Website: ulta-beauty
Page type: billing-address
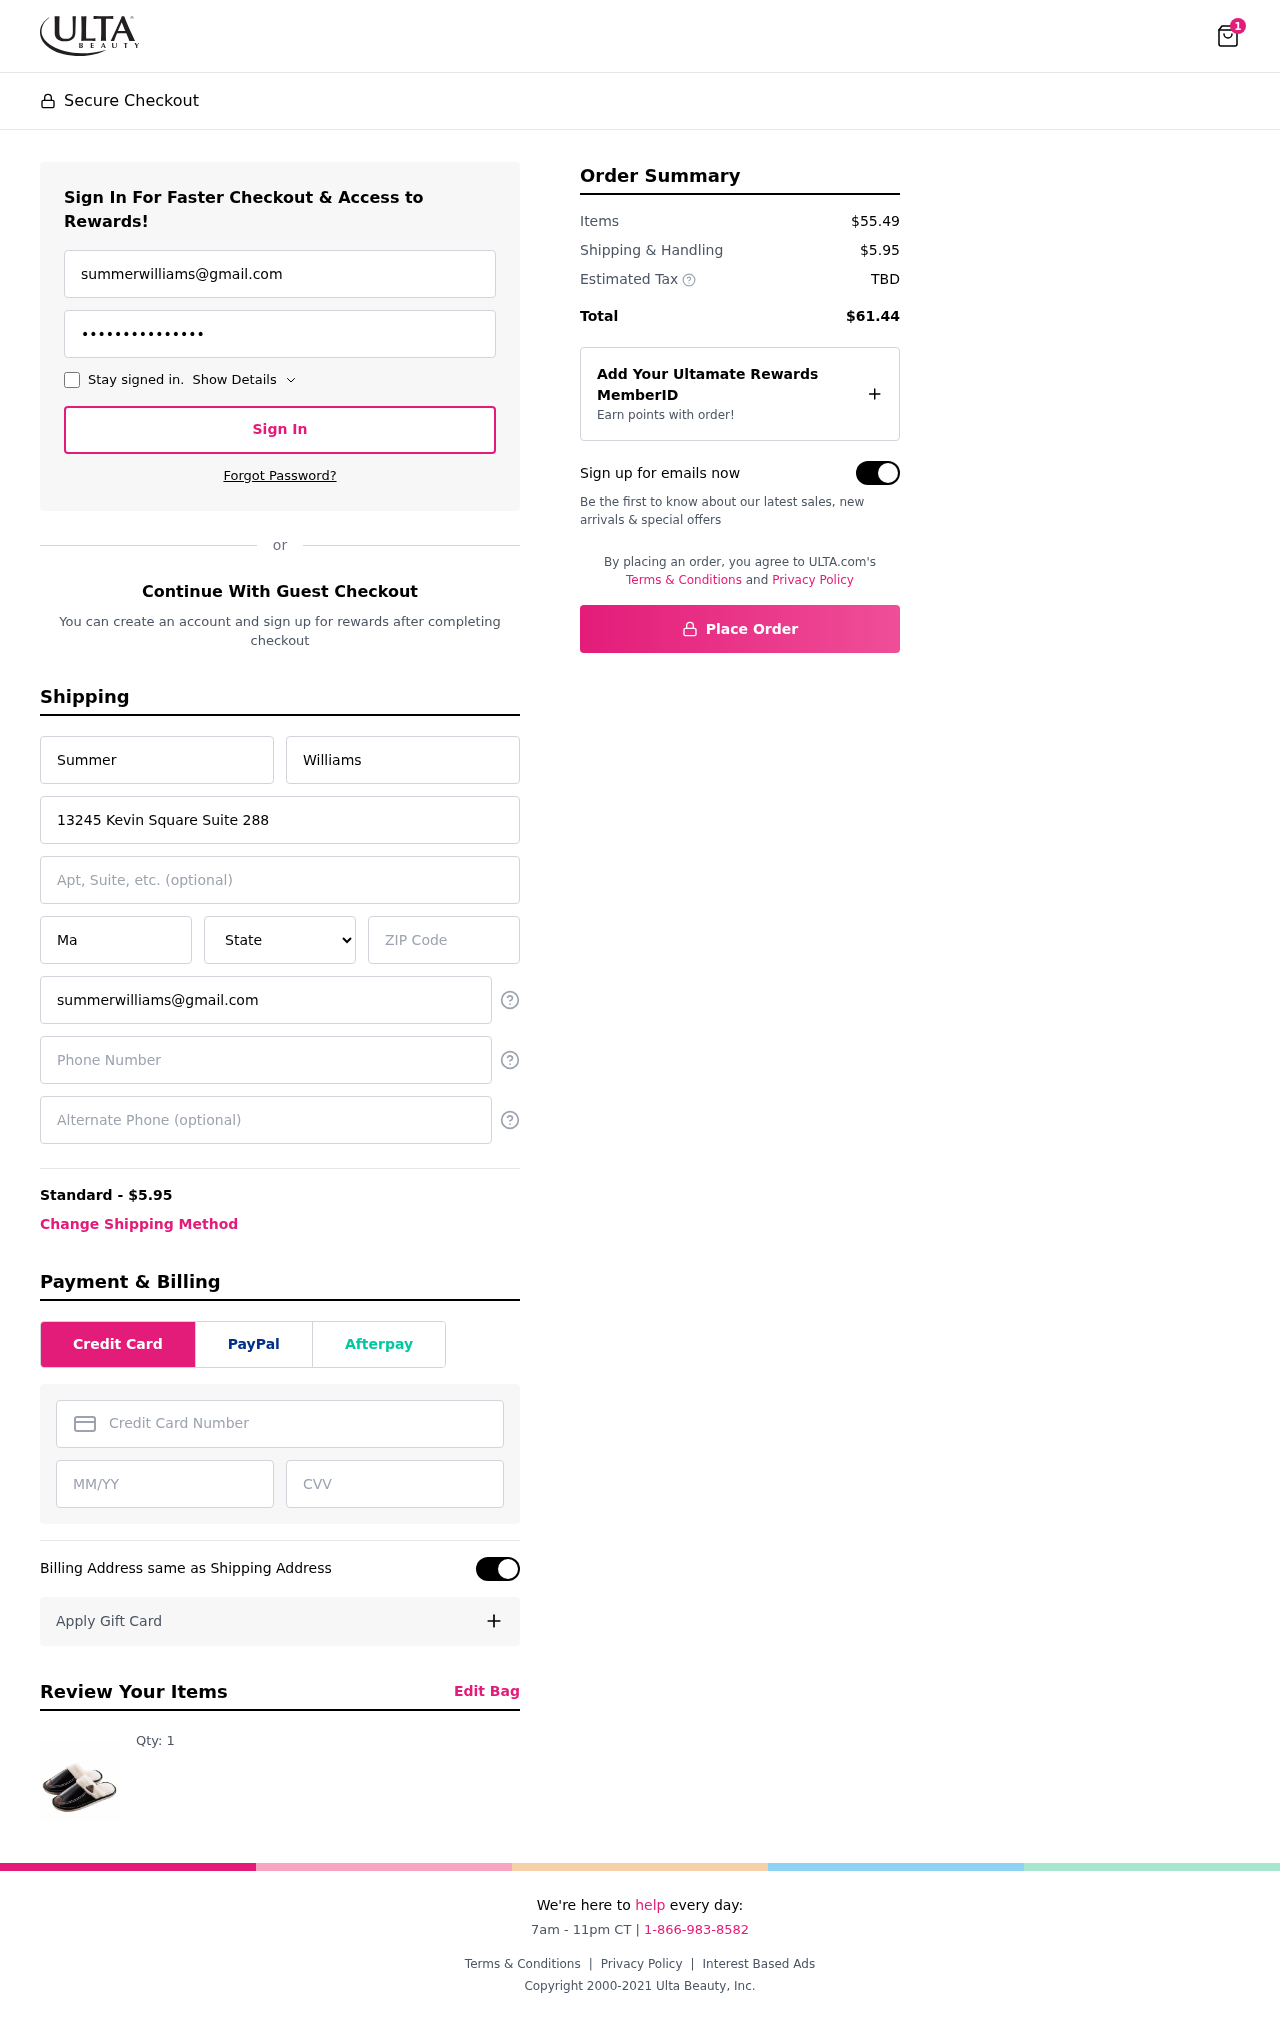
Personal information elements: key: PII_STATE
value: GU
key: PII_EMAIL
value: summerwilliams@gmail.com
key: PII_FIRSTNAME
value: Summer
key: PII_LASTNAME
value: Williams
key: PII_STREET
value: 13245 Kevin Square Suite 288
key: PII_CITY
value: Madisonburgh
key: PII_POSTCODE
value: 83511
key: PII_PHONE
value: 3884745877
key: PII_CARD_NUMBER
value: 4133 2963 3152 6414
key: PII_CARD_EXPIRY
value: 12/30
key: PII_CARD_CVV
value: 421
Product elements: key: PRODUCT1_QUANTITY
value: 1
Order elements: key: ORDER_NUM_ITEMS
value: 1
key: ORDER_SHIPPING_COST
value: $5.95
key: ORDER_SUBTOTAL
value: $55.49
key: ORDER_TOTAL
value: $61.44